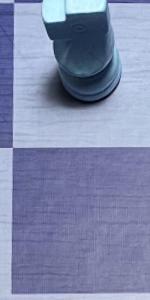
Label: Empty